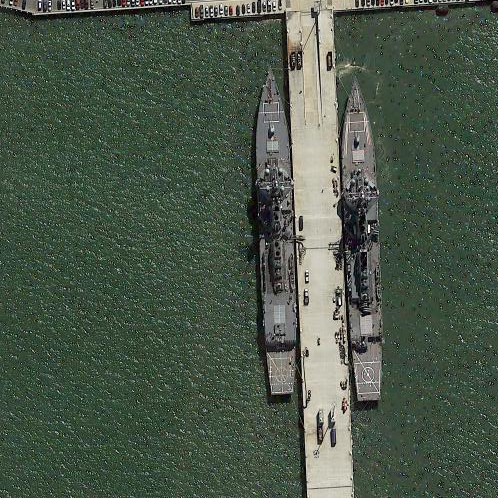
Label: destroyer